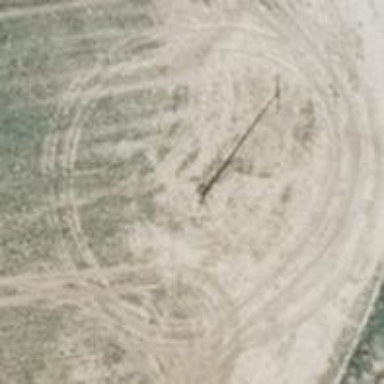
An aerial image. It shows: Power pole.